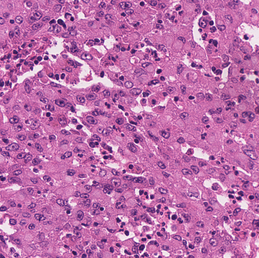
Tumor epithelial tissue: yes
Tumor-associated stroma tissue: no
Normal tissue: no